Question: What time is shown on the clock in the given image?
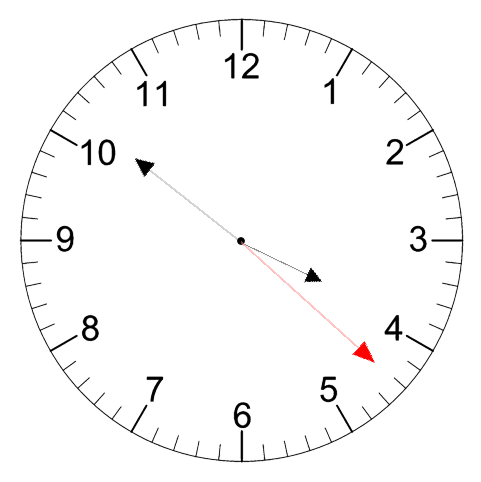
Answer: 03:51:22